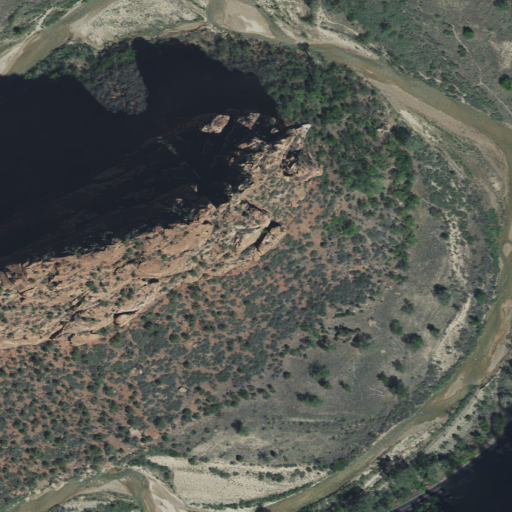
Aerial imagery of mountain in Utah named The Organ containing shrub, evergreen forest, open development, and woody wetlands